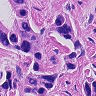
Metastatic tissue present: yes